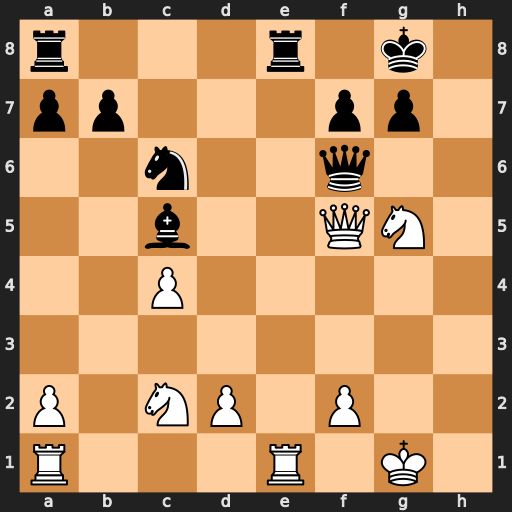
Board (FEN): r3r1k1/pp3pp1/2n2q2/2b2QN1/2P5/8/P1NP1P2/R3R1K1
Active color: w
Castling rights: -
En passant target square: -
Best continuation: Qh7+ Kf8 Qh8#